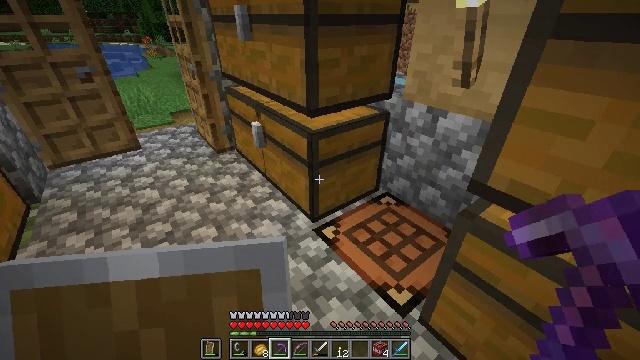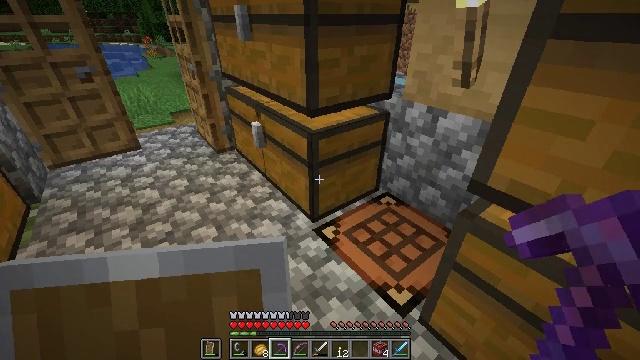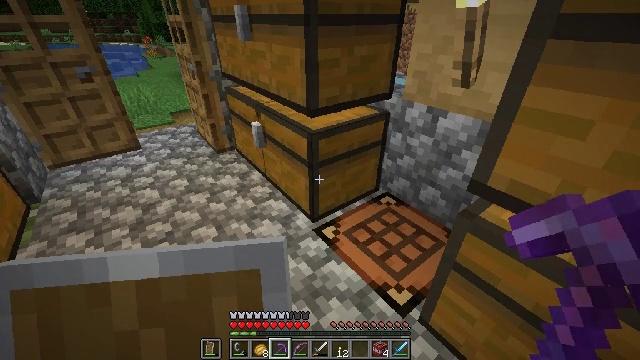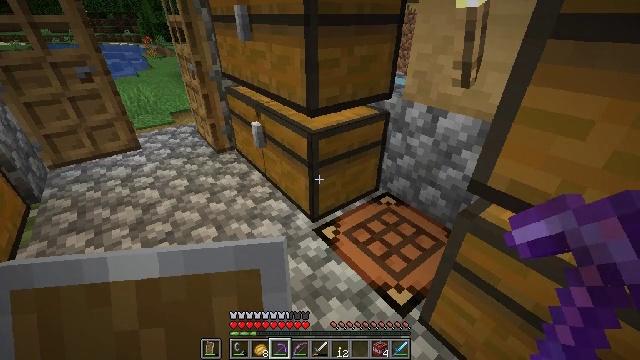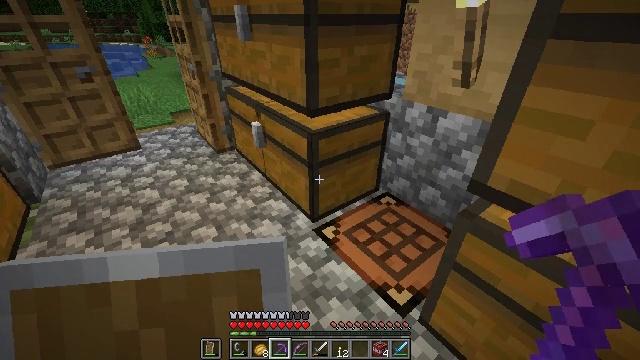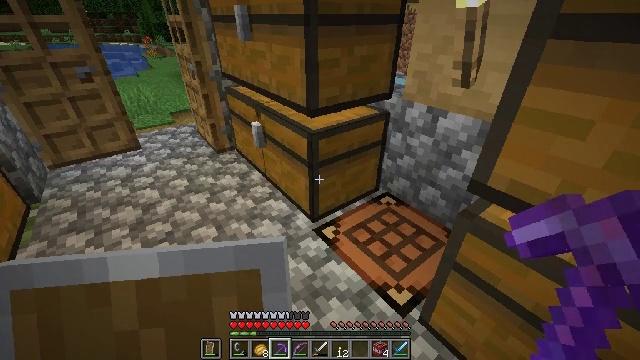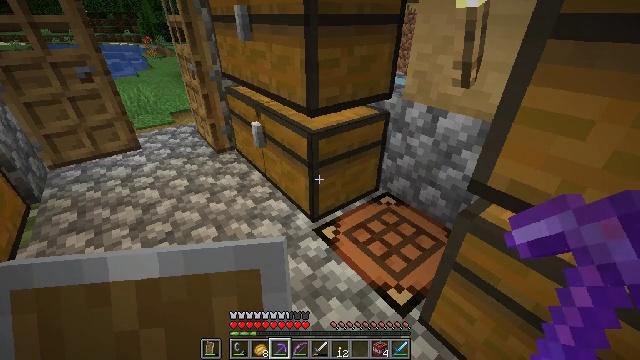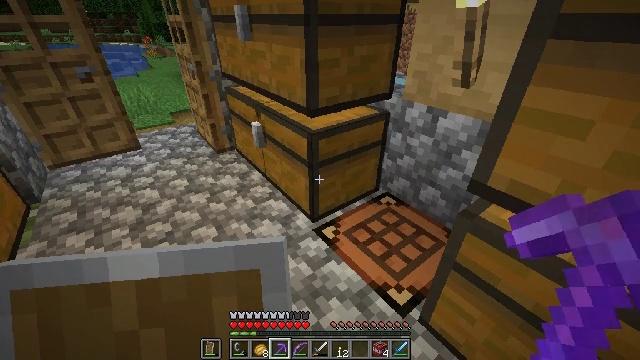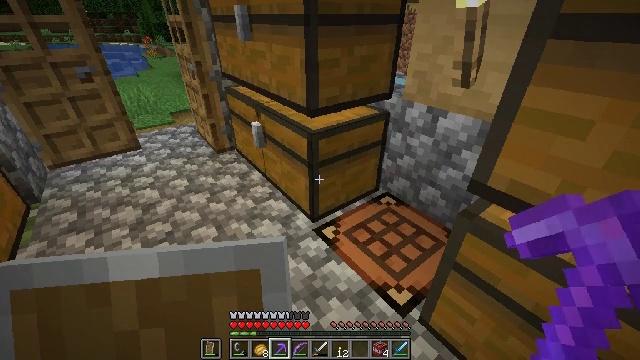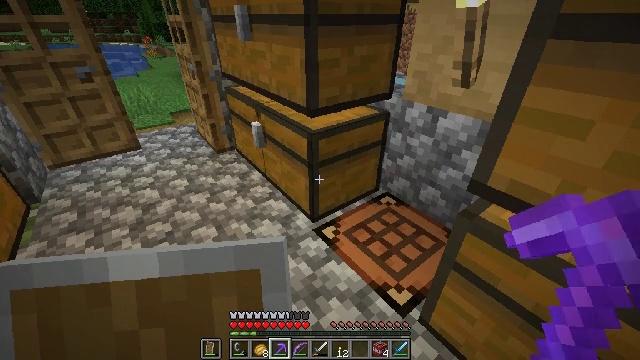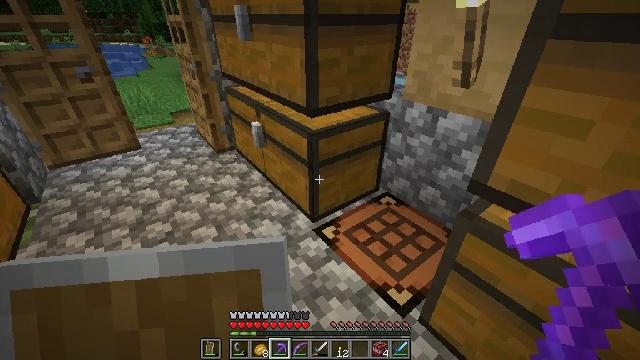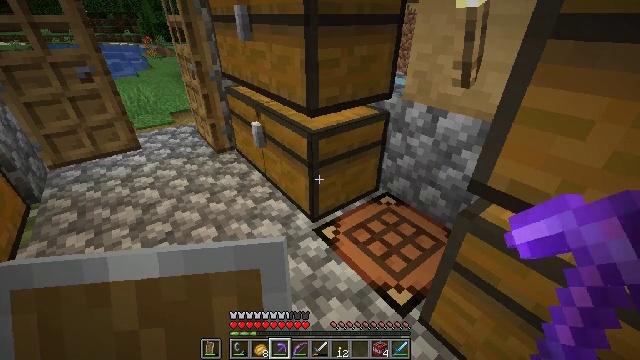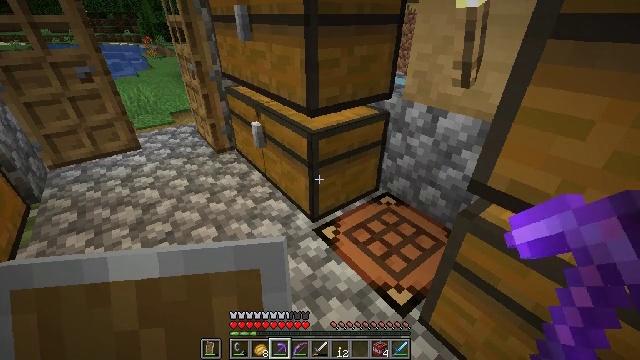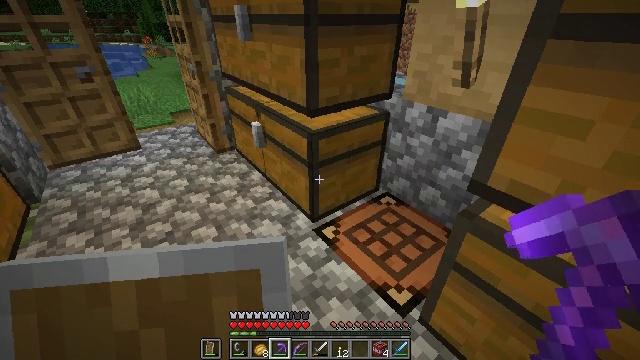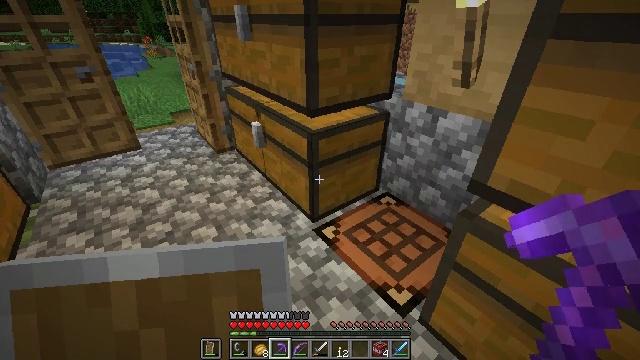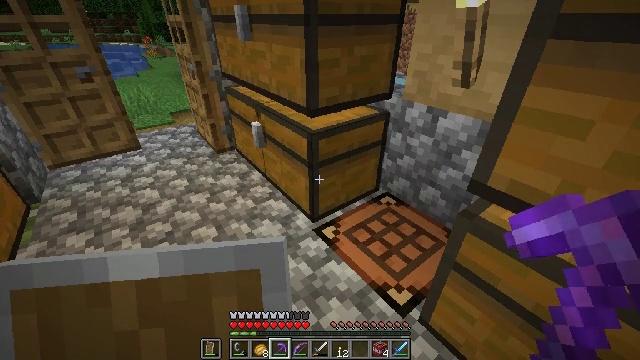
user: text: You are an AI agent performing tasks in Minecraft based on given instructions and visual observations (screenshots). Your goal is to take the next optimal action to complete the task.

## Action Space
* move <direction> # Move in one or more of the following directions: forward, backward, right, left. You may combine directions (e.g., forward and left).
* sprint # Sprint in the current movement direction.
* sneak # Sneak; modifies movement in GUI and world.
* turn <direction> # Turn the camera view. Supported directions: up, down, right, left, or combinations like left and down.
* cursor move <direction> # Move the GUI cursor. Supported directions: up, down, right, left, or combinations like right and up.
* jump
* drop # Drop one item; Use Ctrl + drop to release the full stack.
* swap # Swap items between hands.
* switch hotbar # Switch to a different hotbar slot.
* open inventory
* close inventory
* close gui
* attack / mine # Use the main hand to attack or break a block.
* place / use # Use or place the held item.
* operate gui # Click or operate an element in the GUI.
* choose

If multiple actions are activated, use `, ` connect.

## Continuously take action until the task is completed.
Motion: motion action
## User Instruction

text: Use the crafting table to make a netherite ingot.
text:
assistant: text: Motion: no_op
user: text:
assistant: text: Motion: no_op
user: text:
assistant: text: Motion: no_op
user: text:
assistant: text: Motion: no_op
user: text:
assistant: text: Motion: no_op
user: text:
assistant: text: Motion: no_op
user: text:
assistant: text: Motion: no_op
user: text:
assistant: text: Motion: no_op
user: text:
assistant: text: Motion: no_op
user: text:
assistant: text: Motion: no_op
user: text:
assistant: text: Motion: no_op
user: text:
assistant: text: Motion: no_op
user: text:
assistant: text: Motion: no_op
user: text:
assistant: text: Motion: no_op
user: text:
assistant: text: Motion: no_op
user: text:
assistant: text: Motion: no_op
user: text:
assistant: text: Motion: no_op
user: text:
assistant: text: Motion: no_op
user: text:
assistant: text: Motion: no_op
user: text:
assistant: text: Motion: no_op
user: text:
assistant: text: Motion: no_op
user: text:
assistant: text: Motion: no_op
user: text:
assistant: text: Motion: no_op
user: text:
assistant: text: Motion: no_op
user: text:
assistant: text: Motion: no_op
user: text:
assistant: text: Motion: no_op
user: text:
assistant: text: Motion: no_op
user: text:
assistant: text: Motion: no_op
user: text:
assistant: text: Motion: no_op
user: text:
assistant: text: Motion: no_op